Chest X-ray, PA view. Patient: 42 years old, sex M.
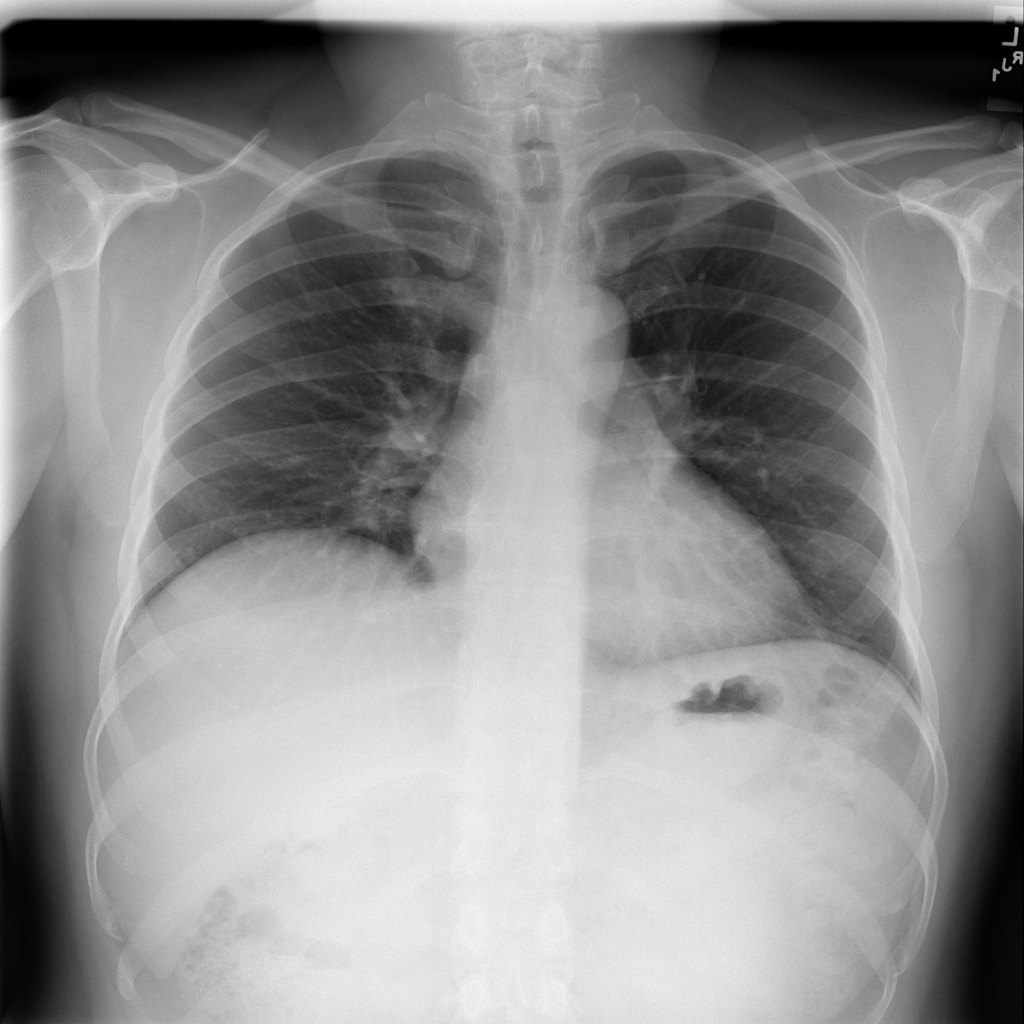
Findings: No Finding